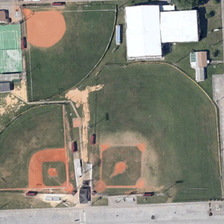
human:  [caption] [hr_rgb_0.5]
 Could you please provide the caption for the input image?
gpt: three baseball fields are near a white building and two tennis courts .

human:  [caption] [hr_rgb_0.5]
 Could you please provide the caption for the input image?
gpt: three baseball fields are near a white building and two tennis courts .

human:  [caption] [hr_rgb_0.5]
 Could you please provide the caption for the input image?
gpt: three baseball fields are near a white building and two tennis courts .

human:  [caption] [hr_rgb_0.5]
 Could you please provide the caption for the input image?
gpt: three baseball fields are near a white building and two tennis courts .

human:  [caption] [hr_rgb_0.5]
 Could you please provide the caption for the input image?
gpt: three baseball fields are near a white building and two tennis courts .